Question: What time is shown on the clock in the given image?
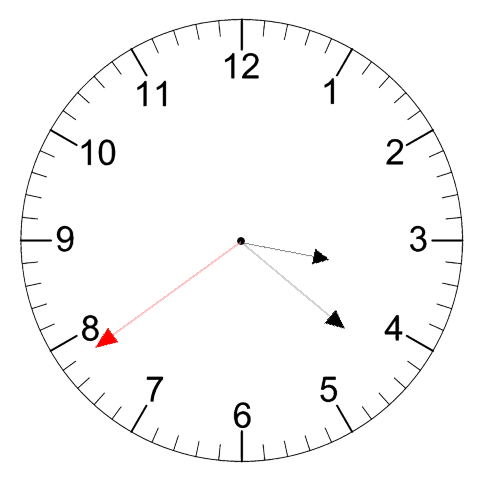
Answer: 03:21:39